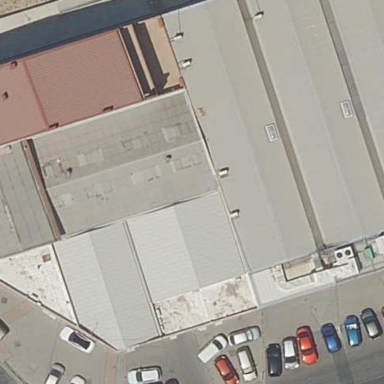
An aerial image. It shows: Industrial building.